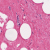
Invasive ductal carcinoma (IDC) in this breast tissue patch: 0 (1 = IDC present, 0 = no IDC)